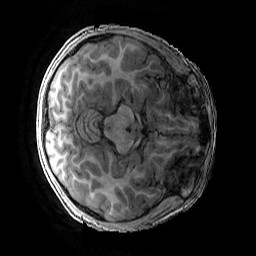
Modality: T1w
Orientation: axial
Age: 10
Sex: male
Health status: ill
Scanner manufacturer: ge
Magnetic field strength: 3 T
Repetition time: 0.007664 s
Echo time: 0.00342 s